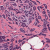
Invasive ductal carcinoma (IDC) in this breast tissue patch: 1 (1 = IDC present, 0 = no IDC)